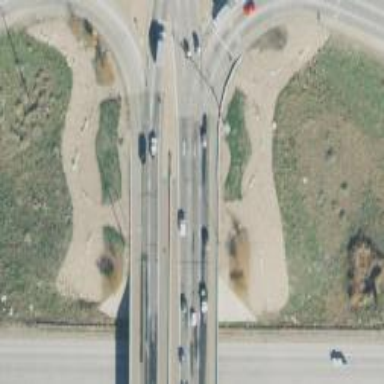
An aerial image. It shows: Asphalt bridge on trunk highway with diverging diamond interchange.